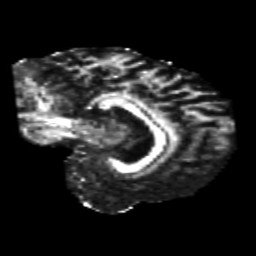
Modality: FA
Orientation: sagittal
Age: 35
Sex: male
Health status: healthy
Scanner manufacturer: siemens
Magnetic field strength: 3 T
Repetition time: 10.8 s
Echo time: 0.082 s